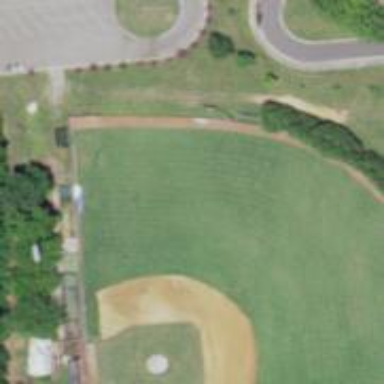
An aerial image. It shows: Baseball pitch for leisure and sports activities.